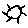
Label: sun